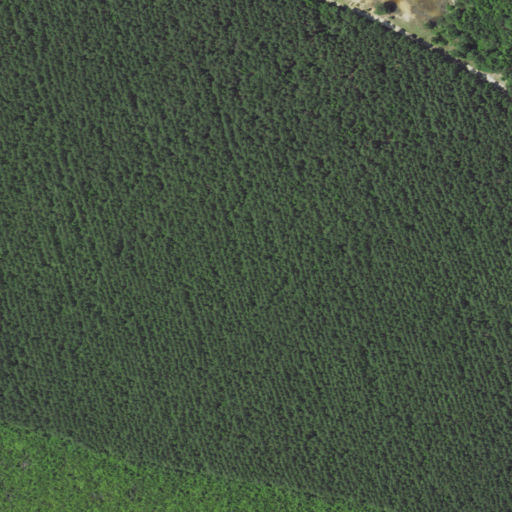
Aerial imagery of depression(s) in North Carolina named Currie Bay containing woody wetlands, cultivated crops, and evergreen forest